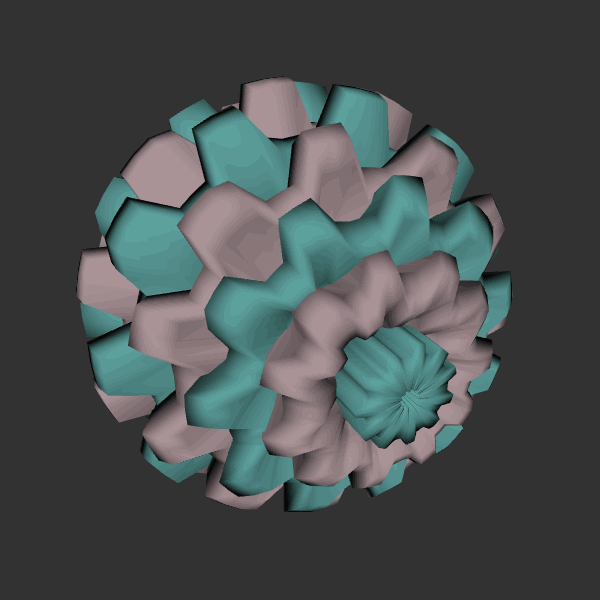
Background: dark